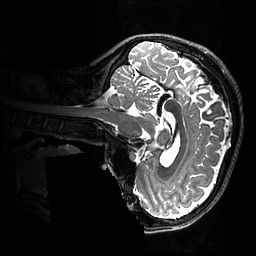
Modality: T2w
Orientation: sagittal
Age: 42
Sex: female
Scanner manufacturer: ge
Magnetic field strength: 3 T
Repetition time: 3.202 s
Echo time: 0.0669 s